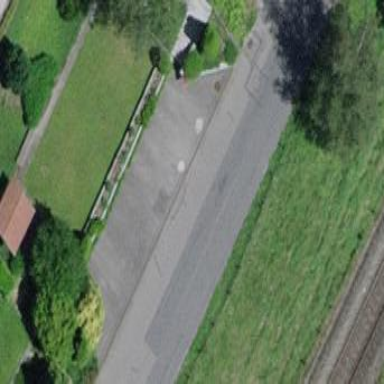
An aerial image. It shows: Garage.